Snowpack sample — Buffalo Mountain, Silverthorne, Colorado, USA (1/25/25, 10:11 AM MST)
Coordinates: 39.6222, -106.1139
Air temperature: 22 °F
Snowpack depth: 110 cm
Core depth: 30 cm
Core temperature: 42.8 °F
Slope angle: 12°, slope face: 102°
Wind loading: high
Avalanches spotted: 0
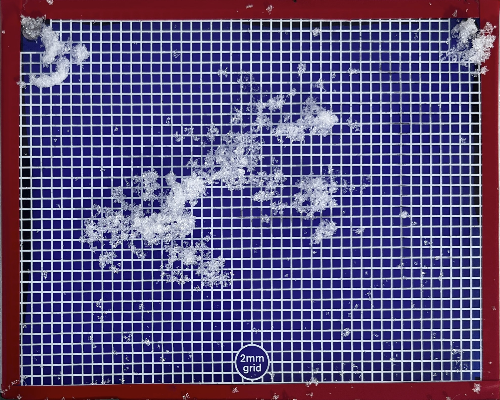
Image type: profile
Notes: No avalanches nearby, collected on the outskirts of a fire break 15 meters from the treeline, on way to Buffalo and Red Mountain